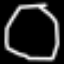
Label: octagon